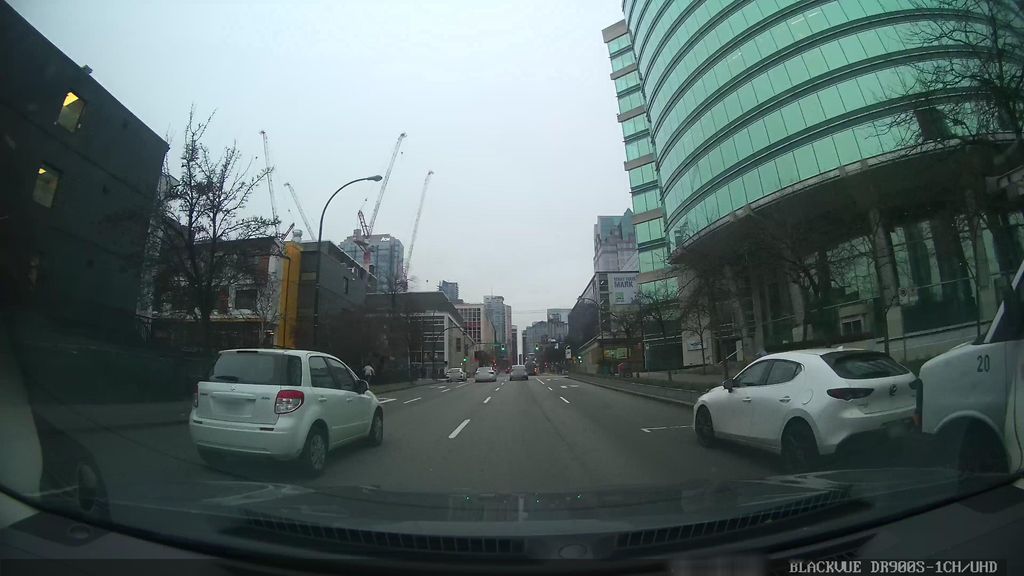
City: vancouver